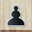
Piece: bP